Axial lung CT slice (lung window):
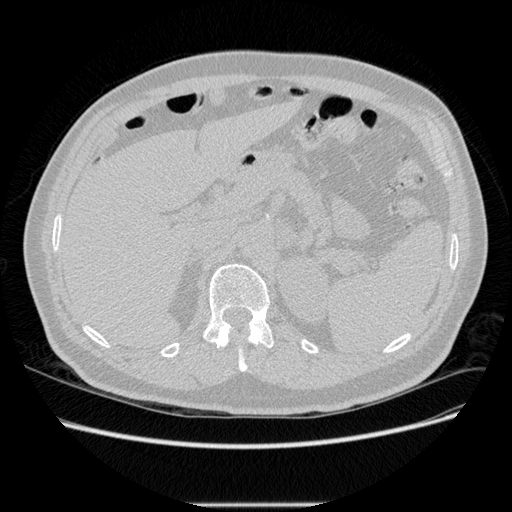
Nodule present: no